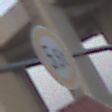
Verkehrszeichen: TatsaechlicheMasse
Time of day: SunriseSunset
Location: Outdoor (Suburban)
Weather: Clear
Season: NotSpecified
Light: Natural